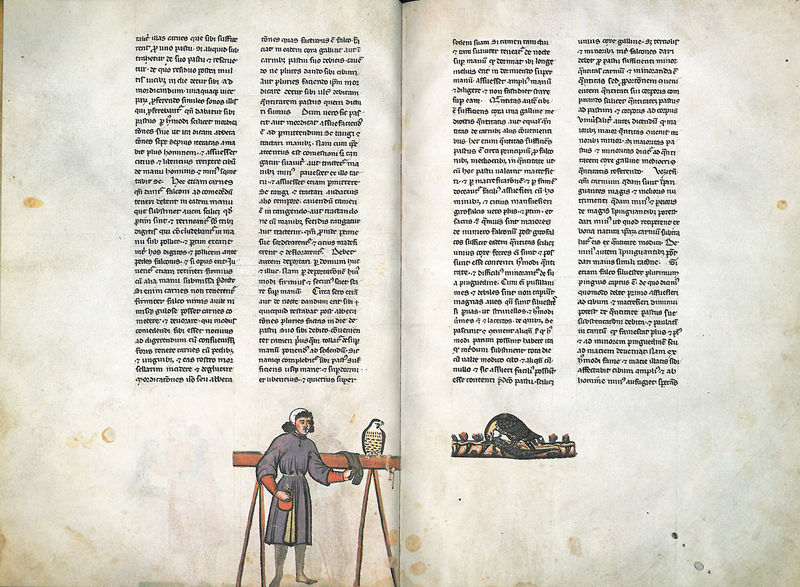
Titel: Falkenbuch Friedrichs des II.; De arte venandi cum avibus
Institution: Rom, Biblioteca Vaticana
Schlagwörter: adler, blau, dunkel, falke, mann, vogel, weiß, handschuh, holz, schwarz, tisch, zeichen, zeichnung, rot, haube, rock, alt, kappe, geschichte, vögel, futter, topf, schrift, spalten, training, balken, gestell, strümpfe, gefäß, buch, druck, seite, illustration, text, buchstaben, literatur, schlange, kunst, jagd, seiten, mittelalter, habicht, stange, aufgeschlagen, bock, drachen, drache, echsen, barren, latein, erzählung, buchmalerei, falkner, anweisung, zweispaltig, ratten, alder, de arte venandi cum falconibus